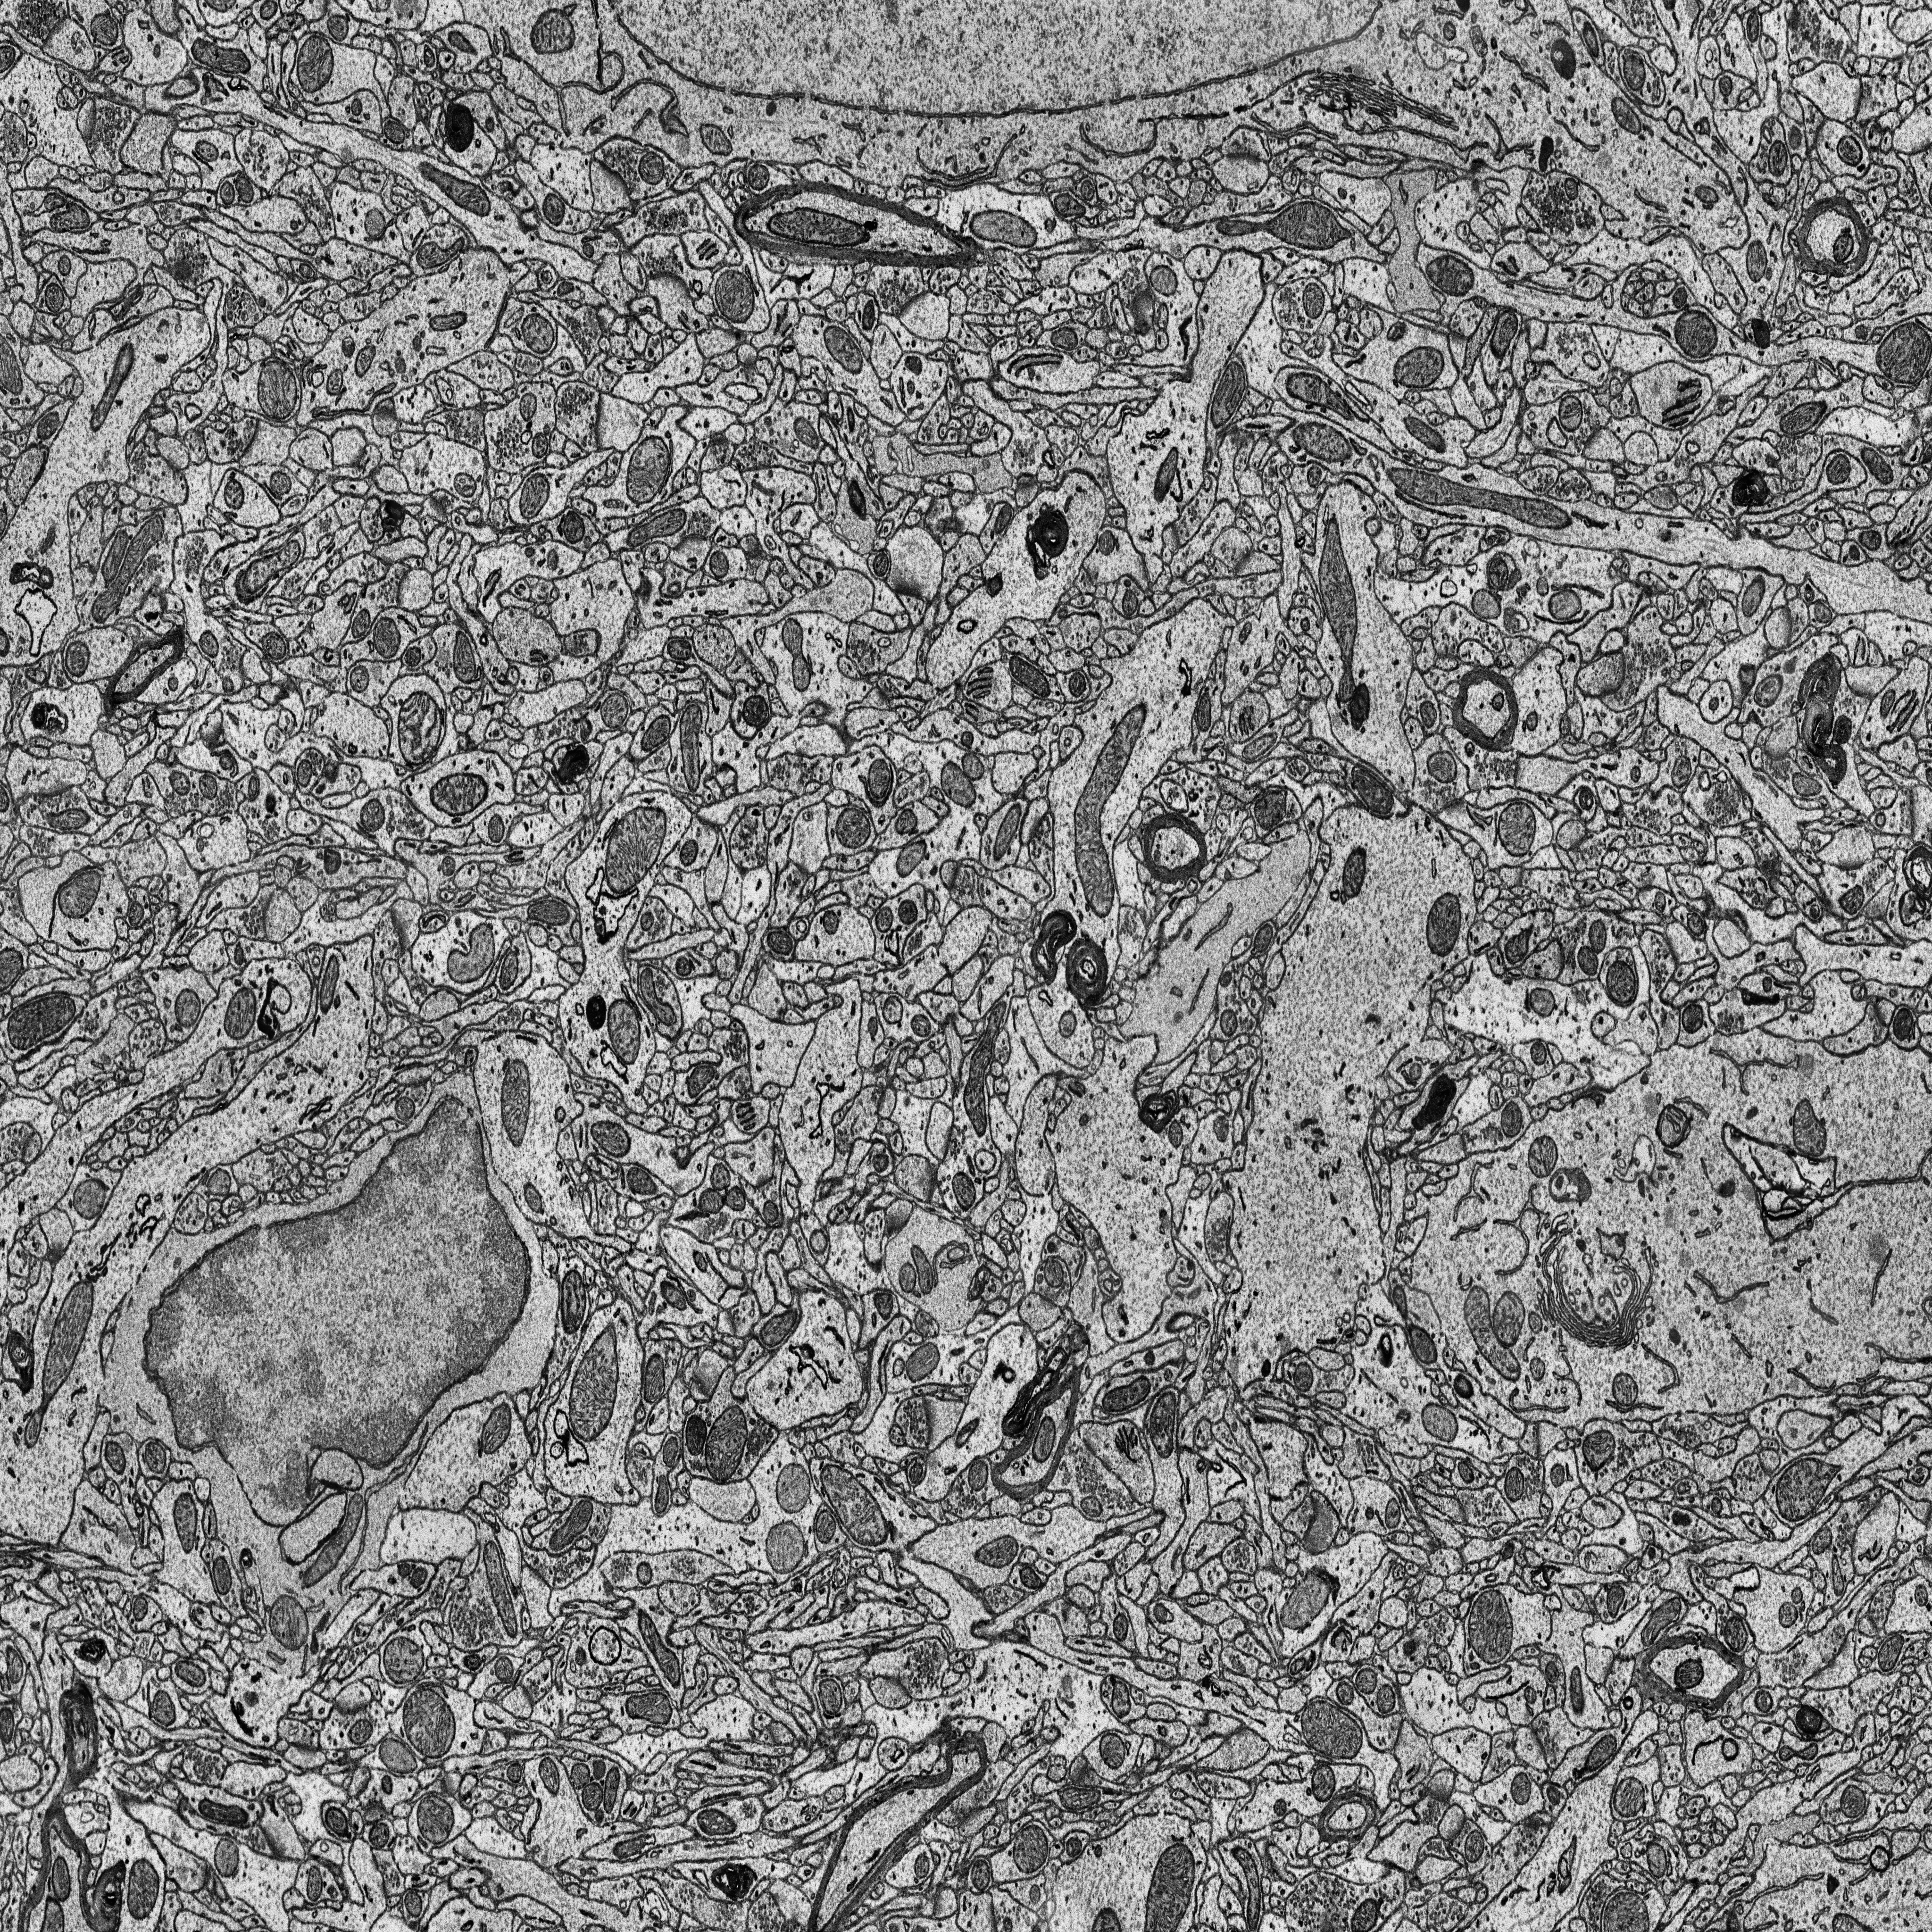
Electron microscopy slice of rat cortex tissue
Slice depth (z): 96
Mitochondria instances in slice: 376